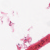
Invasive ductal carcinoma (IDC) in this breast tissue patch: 0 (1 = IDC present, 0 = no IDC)